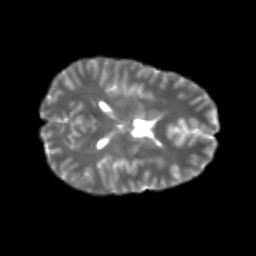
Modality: T2w
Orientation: axial
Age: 20
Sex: male
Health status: healthy
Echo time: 0.074 s